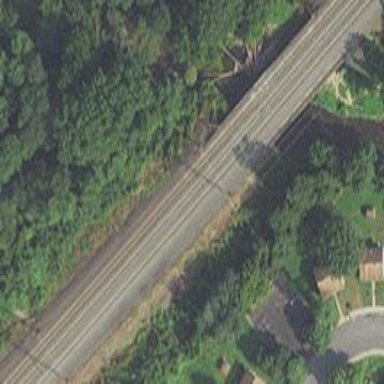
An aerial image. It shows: Bridge with electrified railway tracks featuring contact line.